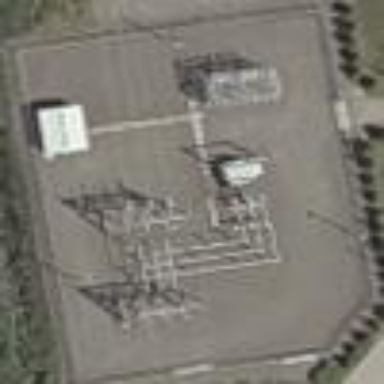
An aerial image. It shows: Distribution-level power substation.